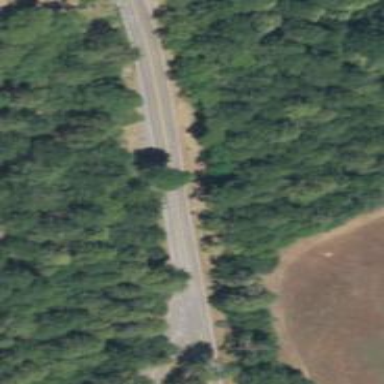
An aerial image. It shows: Tertiary road.